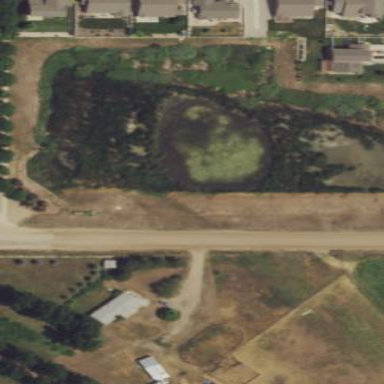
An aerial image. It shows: Detention basin filled with water.